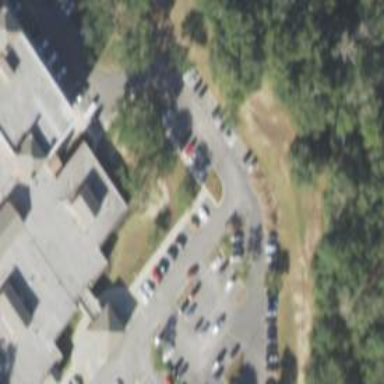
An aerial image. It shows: Parking space.